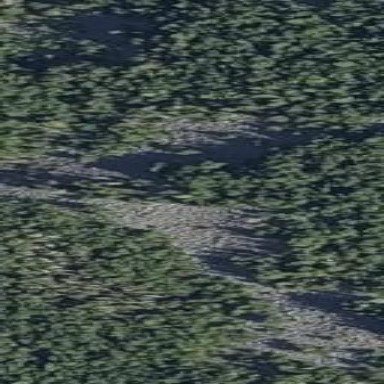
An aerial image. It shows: Landscape of bare rock.